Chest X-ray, AP view. Patient: 46 years old, sex M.
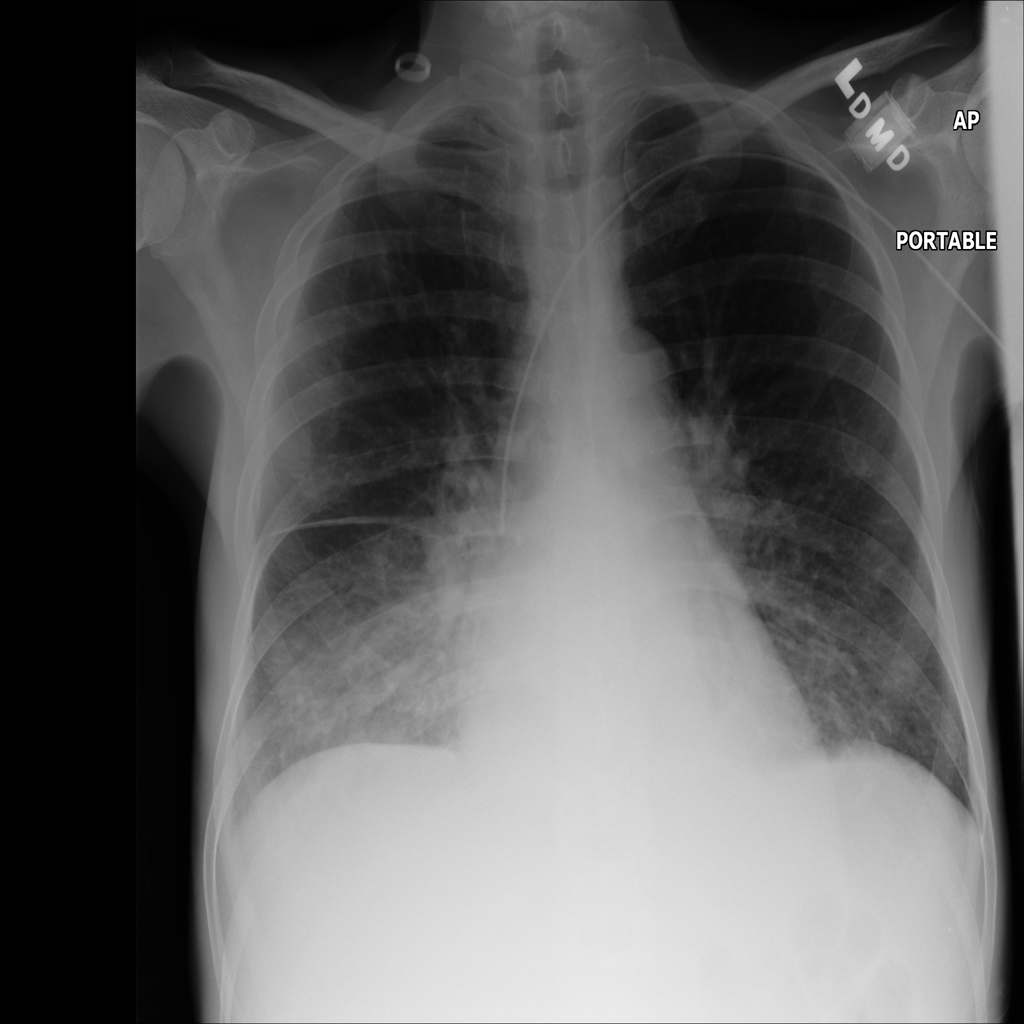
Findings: Infiltration